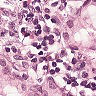
Metastatic tissue present: yes